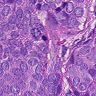
Metastatic tissue present: yes